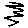
Label: zigzag